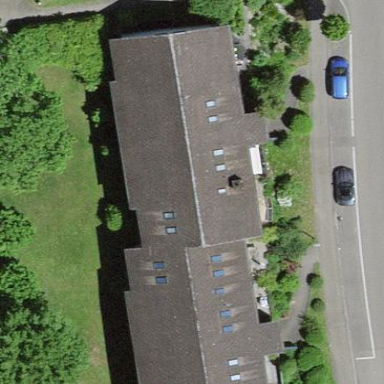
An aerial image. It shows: Building.